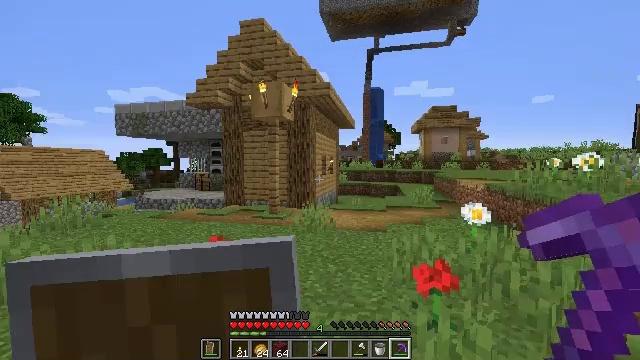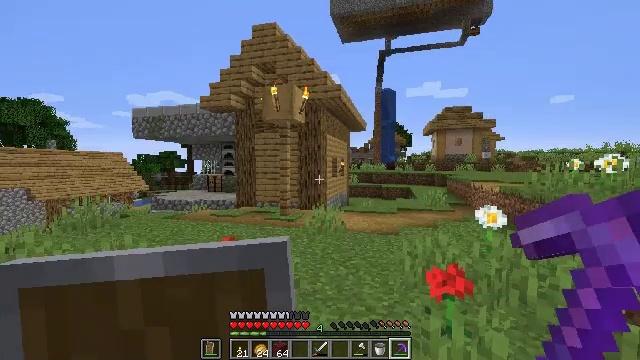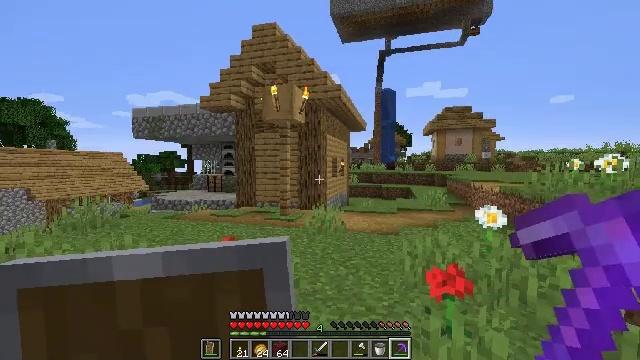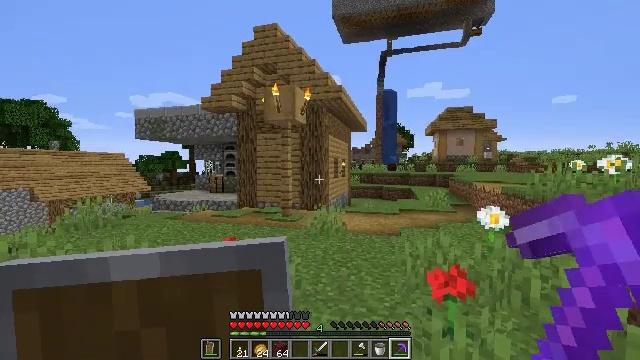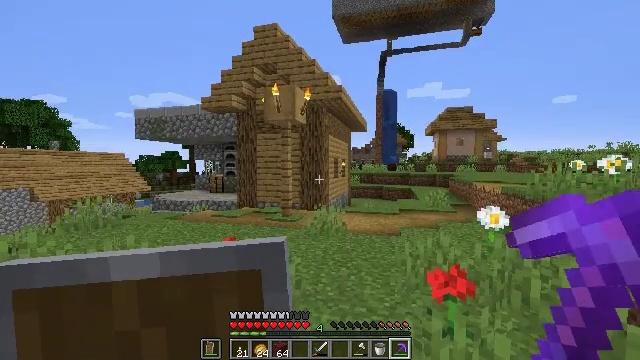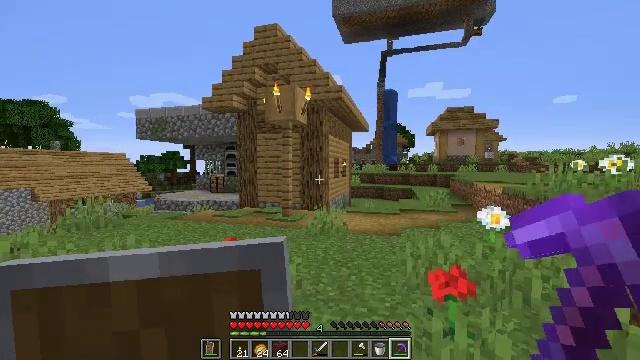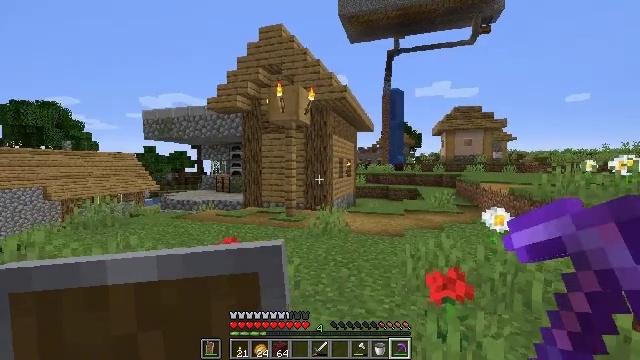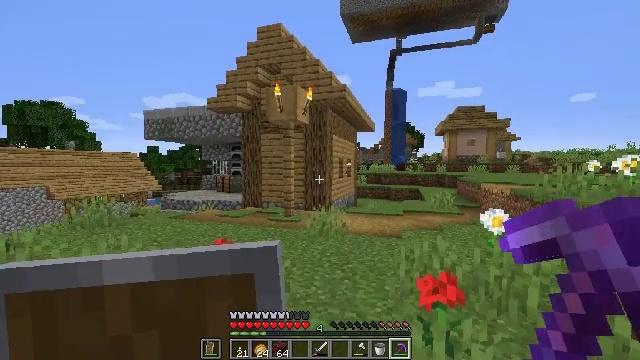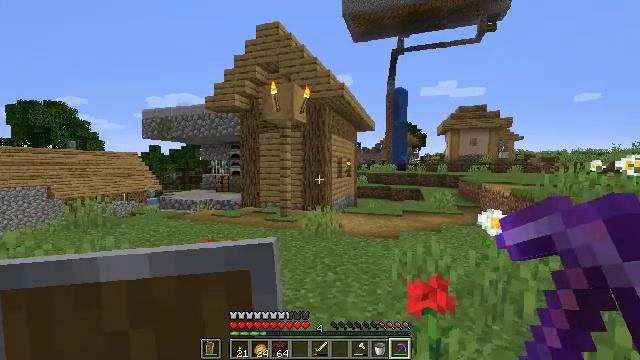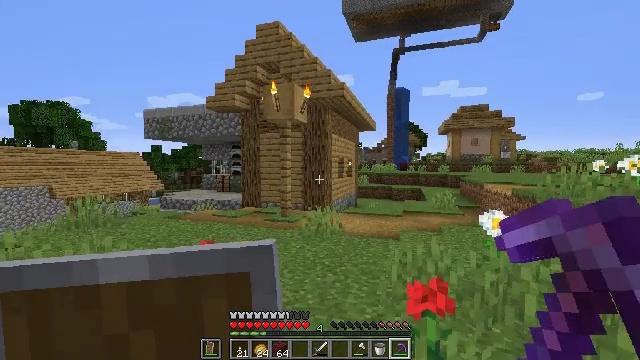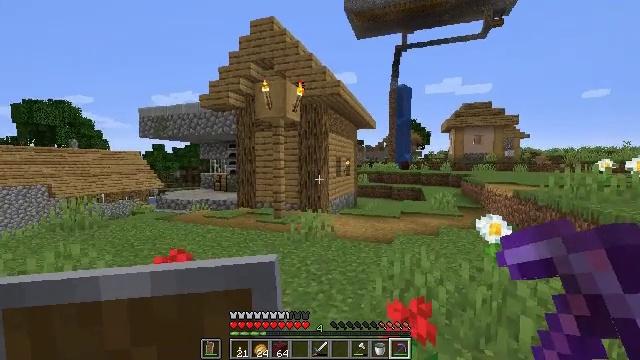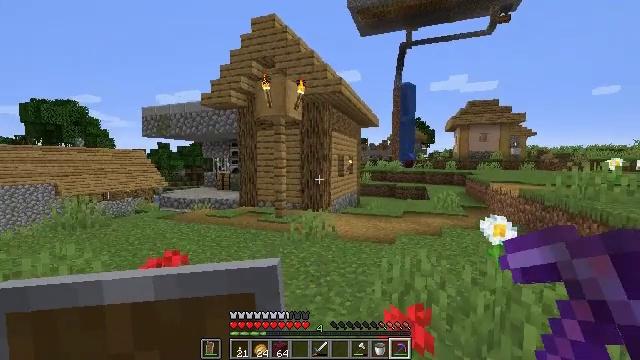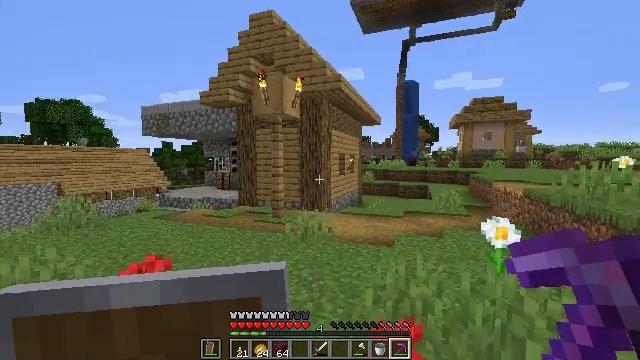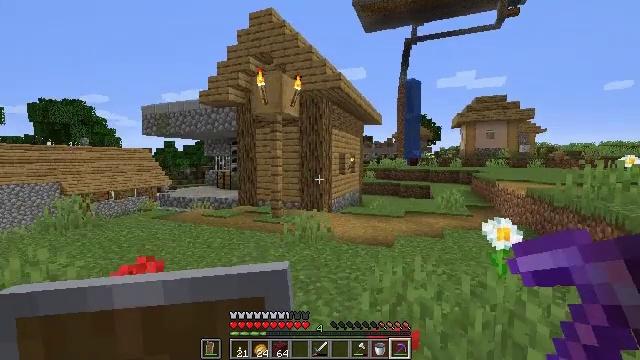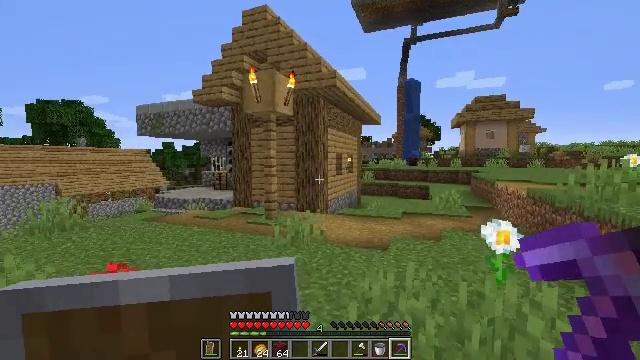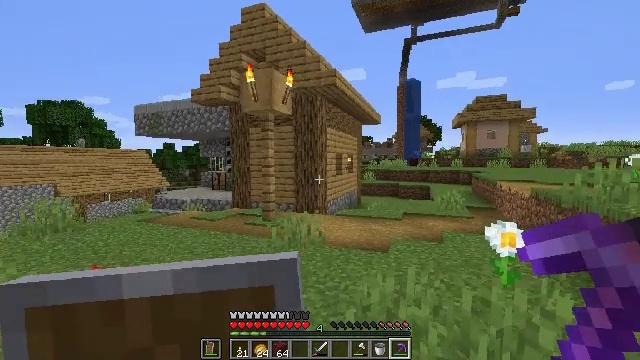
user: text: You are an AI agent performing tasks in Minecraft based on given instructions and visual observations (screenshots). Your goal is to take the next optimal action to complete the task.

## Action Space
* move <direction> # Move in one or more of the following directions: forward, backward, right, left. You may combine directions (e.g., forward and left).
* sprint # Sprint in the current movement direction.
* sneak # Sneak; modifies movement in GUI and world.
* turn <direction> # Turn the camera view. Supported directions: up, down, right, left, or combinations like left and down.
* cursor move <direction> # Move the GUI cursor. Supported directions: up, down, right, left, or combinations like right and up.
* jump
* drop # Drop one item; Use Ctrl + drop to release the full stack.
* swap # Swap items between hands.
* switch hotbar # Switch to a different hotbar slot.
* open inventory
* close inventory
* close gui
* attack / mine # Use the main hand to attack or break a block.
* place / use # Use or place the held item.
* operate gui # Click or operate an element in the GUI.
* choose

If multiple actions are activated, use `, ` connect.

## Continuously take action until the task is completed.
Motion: motion action
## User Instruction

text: craft item air
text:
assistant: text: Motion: turn left
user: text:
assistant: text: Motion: no_op
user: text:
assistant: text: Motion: no_op
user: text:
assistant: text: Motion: no_op
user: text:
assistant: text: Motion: no_op
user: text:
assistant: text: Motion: move right, turn left
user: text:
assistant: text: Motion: move forward and move right
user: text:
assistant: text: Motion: move forward and move right
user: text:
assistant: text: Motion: move forward and move right
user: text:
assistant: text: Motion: move forward and move right
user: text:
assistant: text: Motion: move forward and move right
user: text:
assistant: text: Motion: move forward and move right
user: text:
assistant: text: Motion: move forward and move right
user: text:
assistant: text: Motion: move forward
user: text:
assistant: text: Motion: move forward
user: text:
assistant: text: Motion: move forward
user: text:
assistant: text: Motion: move forward
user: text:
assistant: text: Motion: move forward
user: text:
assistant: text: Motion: move forward
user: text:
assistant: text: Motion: move forward and move right, turn left
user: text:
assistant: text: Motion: move forward and move right, turn left
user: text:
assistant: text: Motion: move forward and move right, turn left
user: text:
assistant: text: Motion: move forward and move right, turn left
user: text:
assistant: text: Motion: move forward and move right, turn left
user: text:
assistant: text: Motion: move forward and move right, turn left
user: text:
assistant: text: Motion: move forward
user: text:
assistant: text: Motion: move forward
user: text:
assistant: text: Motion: move forward
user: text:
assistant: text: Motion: move forward, turn left
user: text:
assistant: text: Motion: move forward, turn left